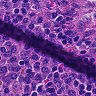
Metastatic tissue present: no